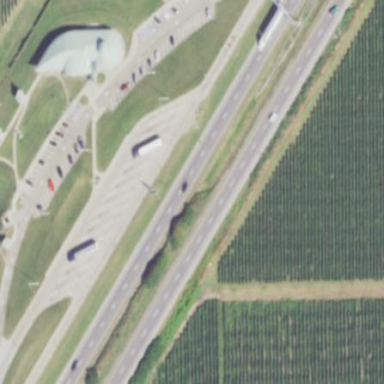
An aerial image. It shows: Rest area on the road.